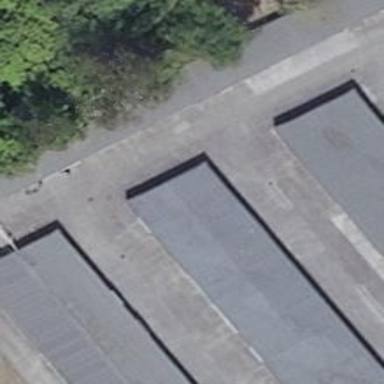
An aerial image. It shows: Group of garages.